Question: Morning,
I have wrote a function to fetch the data from json and return the value back, but its saying SyntaxError: Unexpected token u

'''
function fetchData(u, c, k) {
return JSON.parse(localStorage[u + c][k]);
}
'''
'''
console.log(fetchData(username, centre, "date"));
'''
Uncaught
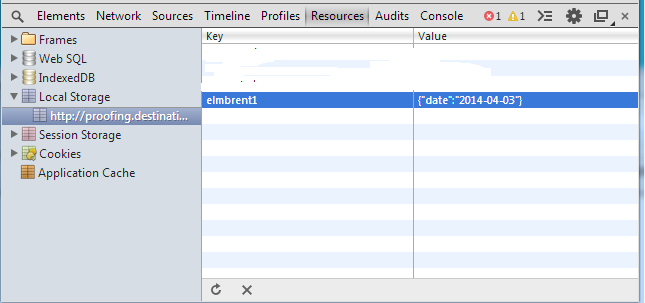
Answer: It should be:
'''
function fetchData(u, c, k) {
return JSON.parse(localStorage.getItem(u + c))[k];
}
'''